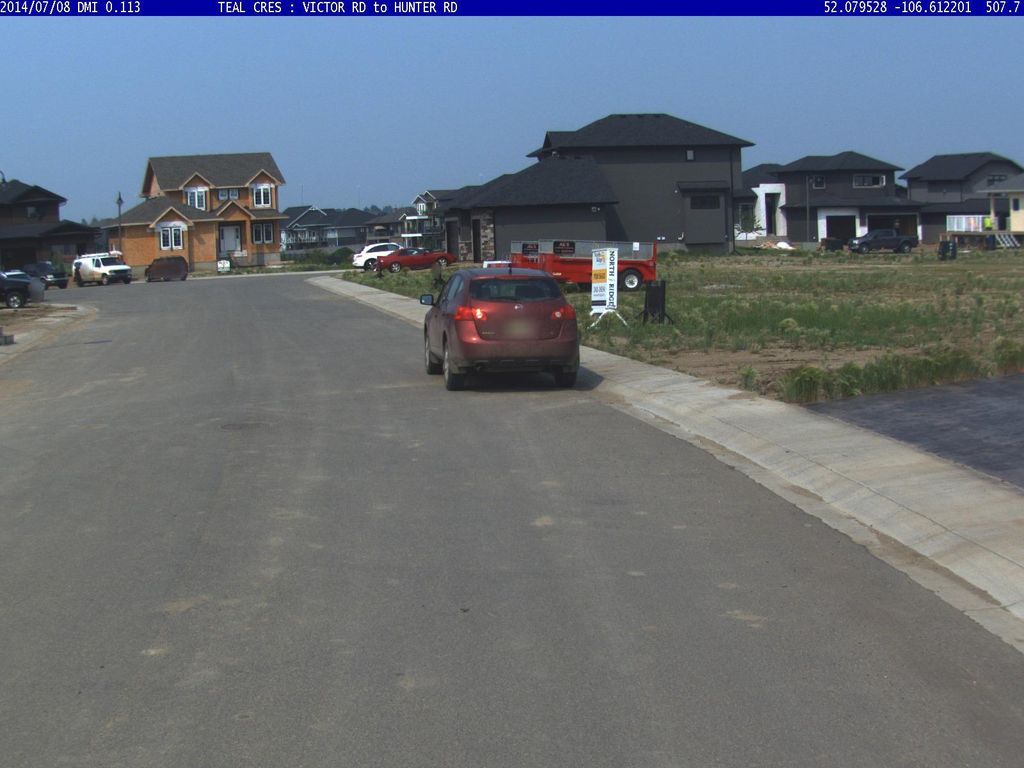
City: saskatoon